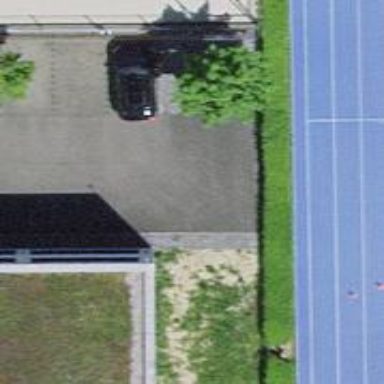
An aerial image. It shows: Unclassified road with asphalt surface.